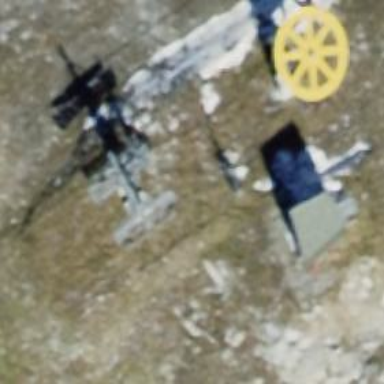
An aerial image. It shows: Chair lift.